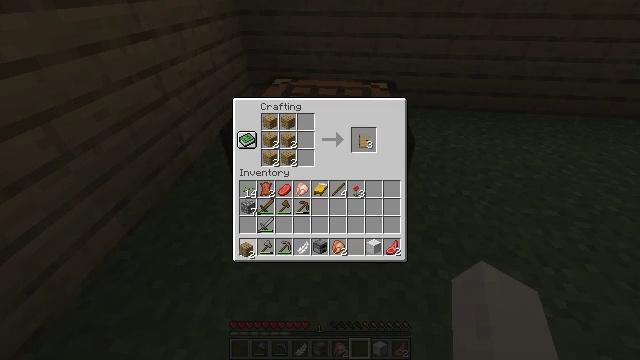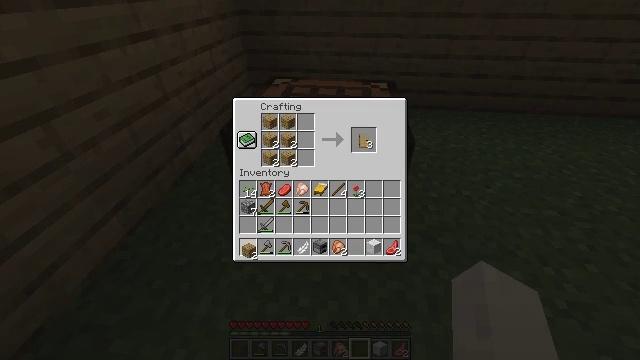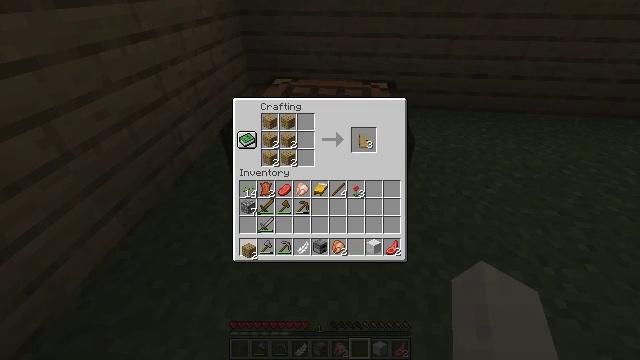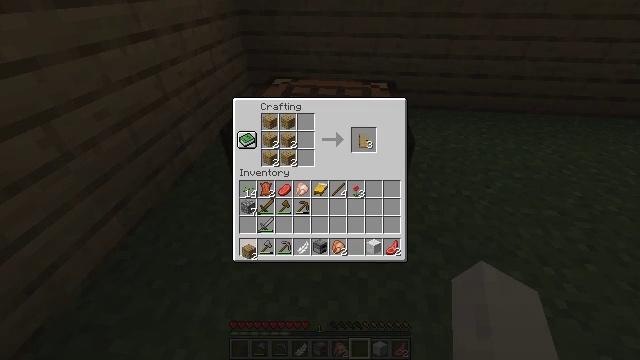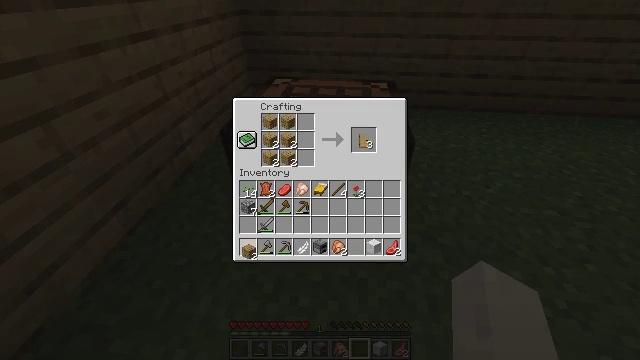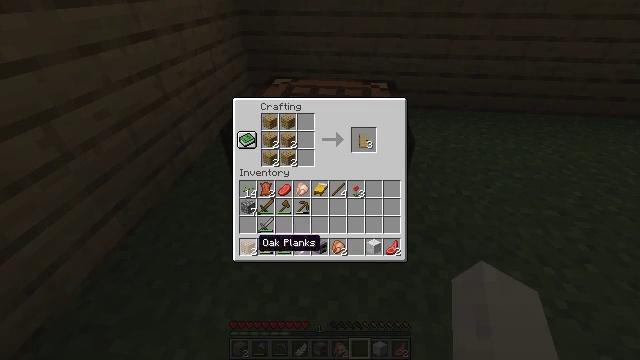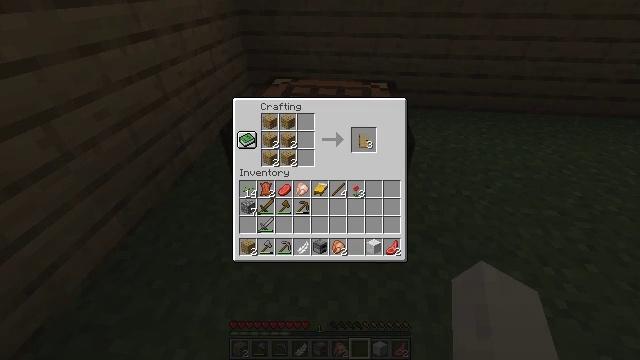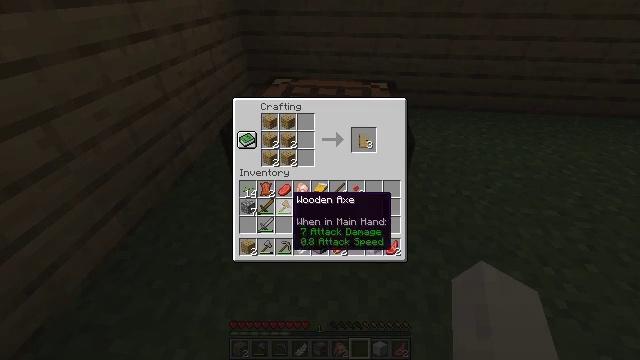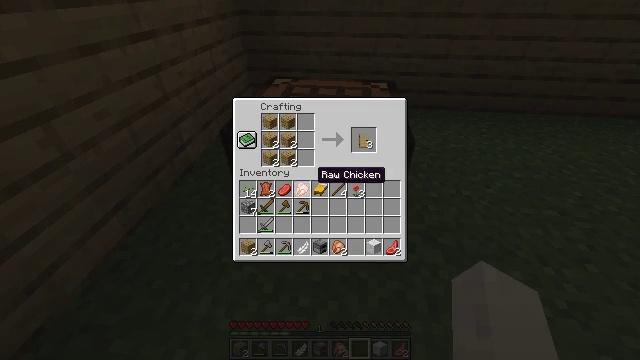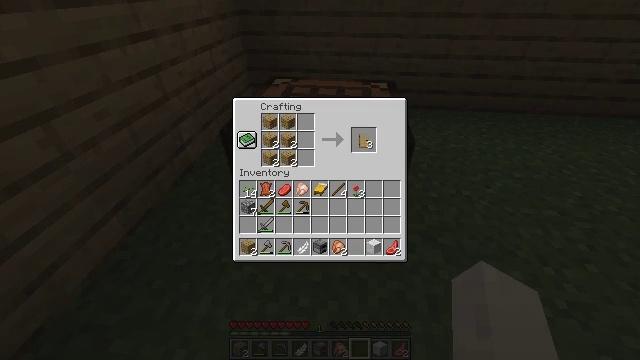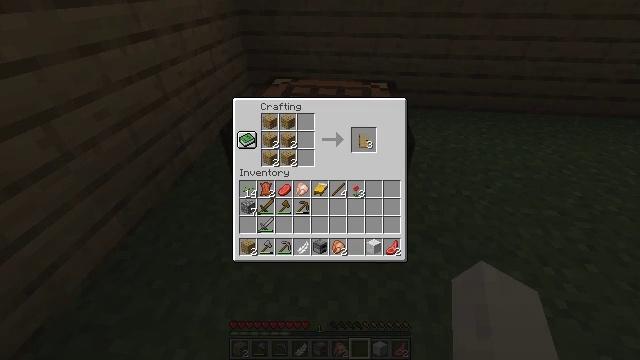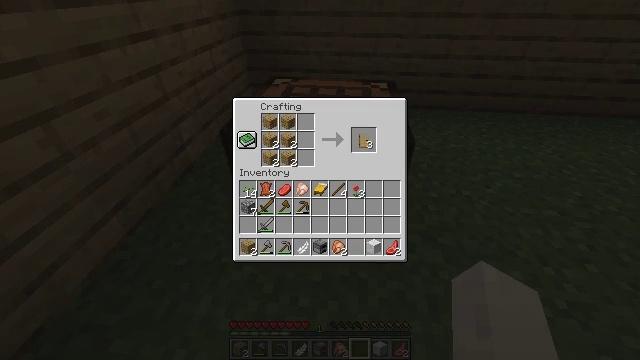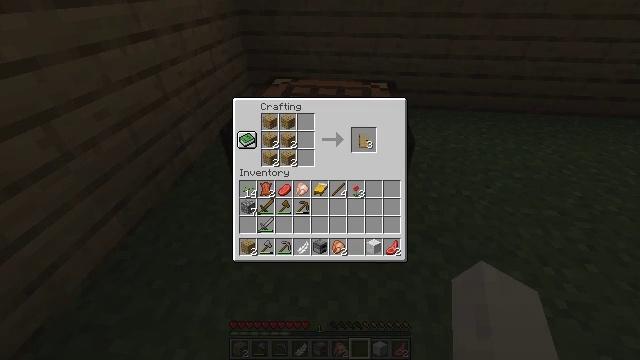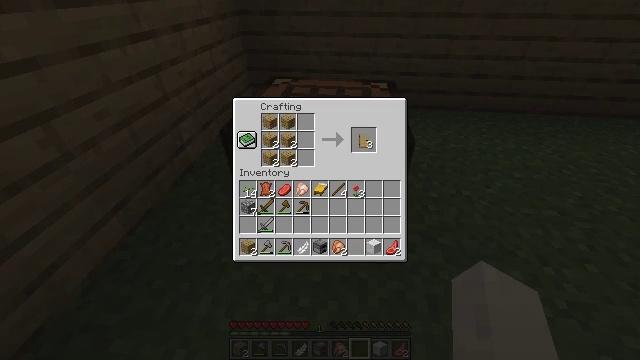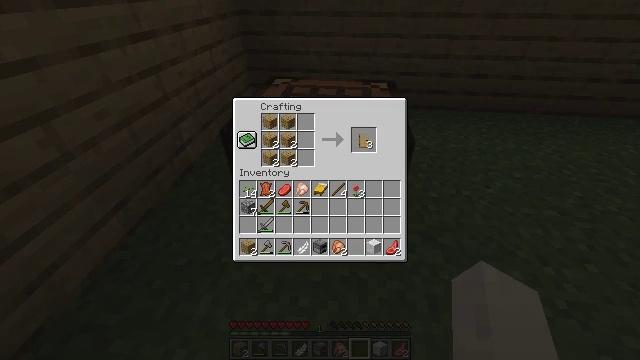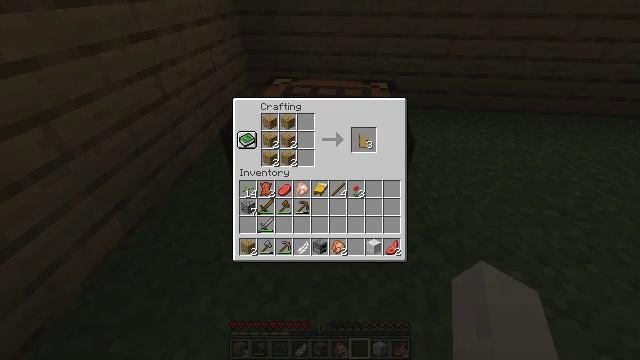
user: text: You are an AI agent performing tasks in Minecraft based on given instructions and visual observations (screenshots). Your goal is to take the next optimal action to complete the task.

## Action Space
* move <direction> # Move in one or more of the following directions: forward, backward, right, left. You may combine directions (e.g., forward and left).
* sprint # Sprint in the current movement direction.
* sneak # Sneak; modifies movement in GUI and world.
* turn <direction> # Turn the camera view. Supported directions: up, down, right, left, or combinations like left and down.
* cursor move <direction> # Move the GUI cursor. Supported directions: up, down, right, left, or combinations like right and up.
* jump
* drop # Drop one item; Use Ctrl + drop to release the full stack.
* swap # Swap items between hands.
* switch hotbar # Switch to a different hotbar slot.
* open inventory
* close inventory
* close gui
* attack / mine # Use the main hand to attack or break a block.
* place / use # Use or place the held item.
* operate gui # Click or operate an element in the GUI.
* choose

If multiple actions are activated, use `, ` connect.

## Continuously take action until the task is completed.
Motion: motion action
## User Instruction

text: Take oak planks to craft an oak door.
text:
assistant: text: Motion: no_op
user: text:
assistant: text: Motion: no_op
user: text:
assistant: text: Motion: operate gui
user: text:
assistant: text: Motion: operate gui
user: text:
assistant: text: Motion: no_op
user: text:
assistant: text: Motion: cursor move right and up
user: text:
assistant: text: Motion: cursor move right and up
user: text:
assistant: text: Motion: cursor move right and up
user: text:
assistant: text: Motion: cursor move right and up
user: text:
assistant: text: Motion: cursor move up
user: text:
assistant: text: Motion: no_op
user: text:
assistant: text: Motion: no_op
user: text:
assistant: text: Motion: no_op
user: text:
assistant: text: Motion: no_op
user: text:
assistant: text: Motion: no_op
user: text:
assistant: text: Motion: no_op
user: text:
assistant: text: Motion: no_op
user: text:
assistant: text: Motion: no_op
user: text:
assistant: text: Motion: operate gui
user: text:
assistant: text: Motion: operate gui
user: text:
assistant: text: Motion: no_op
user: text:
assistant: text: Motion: cursor move down
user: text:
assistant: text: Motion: cursor move left and down
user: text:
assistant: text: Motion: no_op